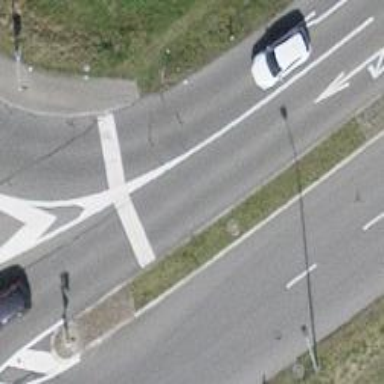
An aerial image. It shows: Road with traffic signals.